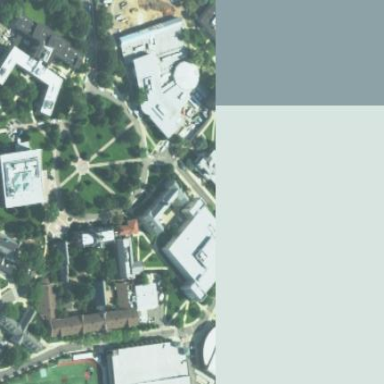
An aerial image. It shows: University.